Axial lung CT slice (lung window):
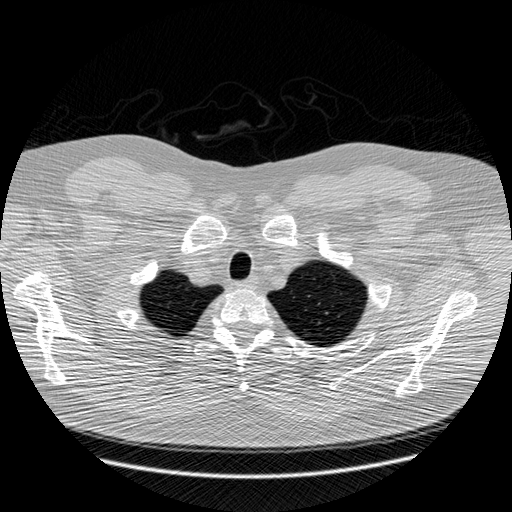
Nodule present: no